Question: Here's what i did.
1. Make a clean OSX project.
2. went to main.xib and dragged a popover controller. This created 2 visible objects on on interface builder.
3. I went to the appDelegate.h file and did '-@Property (assign) IBOutlet NSViewController *popVC;
4. Then i went to the applicationDidFinishLaunching: method and did popVC = [[NSViewController alloc] init];
Result: I get the following error message:

Shouldnt objects on a nib be weak since it is already owned by the nib?
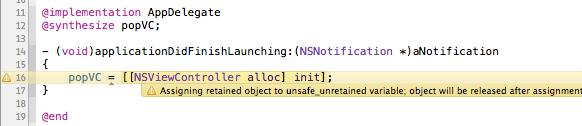
Answer: Outlets to view controllers should be 'strong'. The NIB doesn't own the objects, its just an archive. Outlets to views should usually be 'weak' but that's because the view is retained by its superview (the superview is usually retained by its view controller).
---
As an aside, you shouldn't be doing:
'''
popVC = [[NSViewController alloc] init];
'''
Because 'popVC' is being unarchived, created and set when the NIB is loaded. By creating and setting an instance yourself you're throwing the NIB version away. This applies to all outlets - the purpose of an outlet I'd to be filled in when a NIB is loaded.